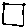
Label: square